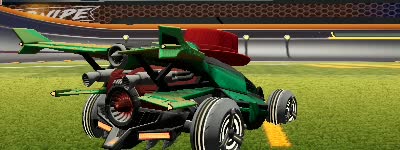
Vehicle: aftershock